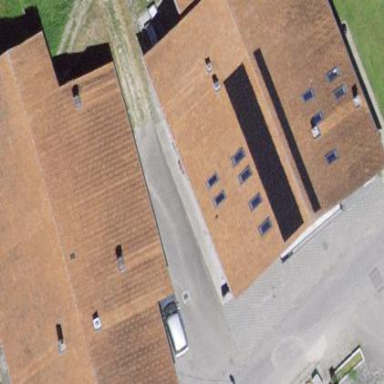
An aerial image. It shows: Farm building.